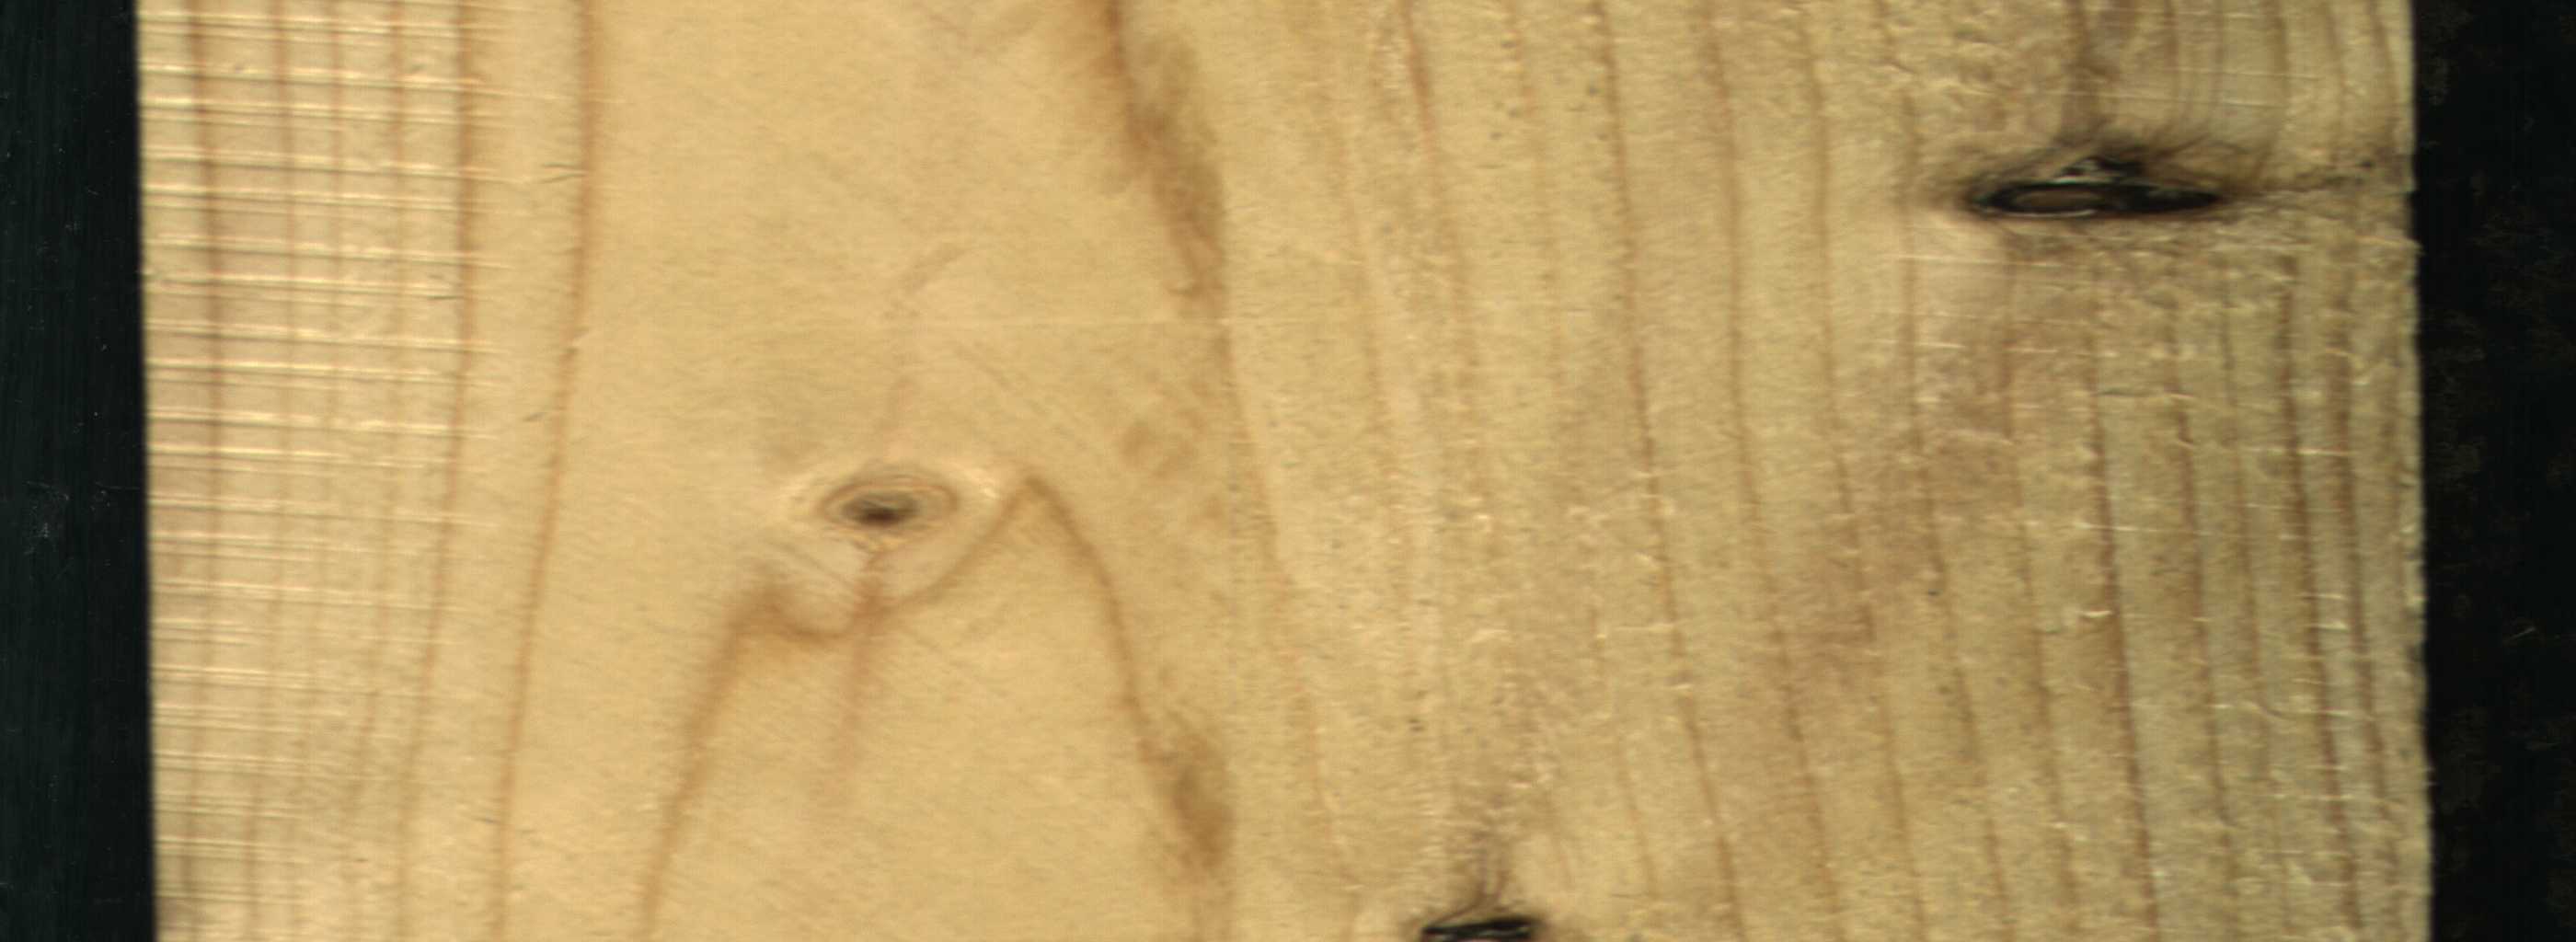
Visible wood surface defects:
Dead_Knot
Dead_Knot
Live_Knot